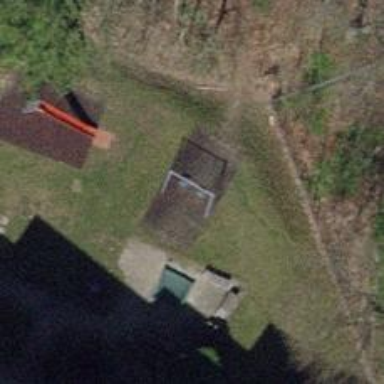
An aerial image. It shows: Playground with swings.